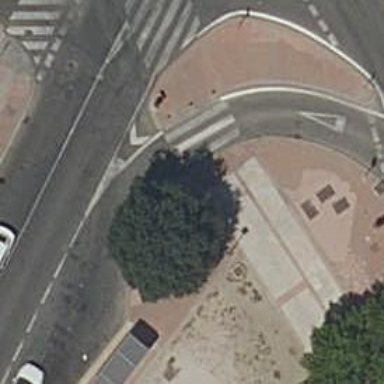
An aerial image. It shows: Uncontrolled road crossing.